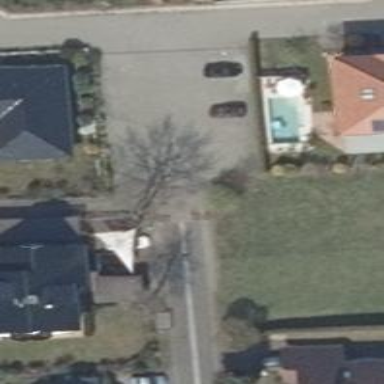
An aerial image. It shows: Residential road with no sidewalk.